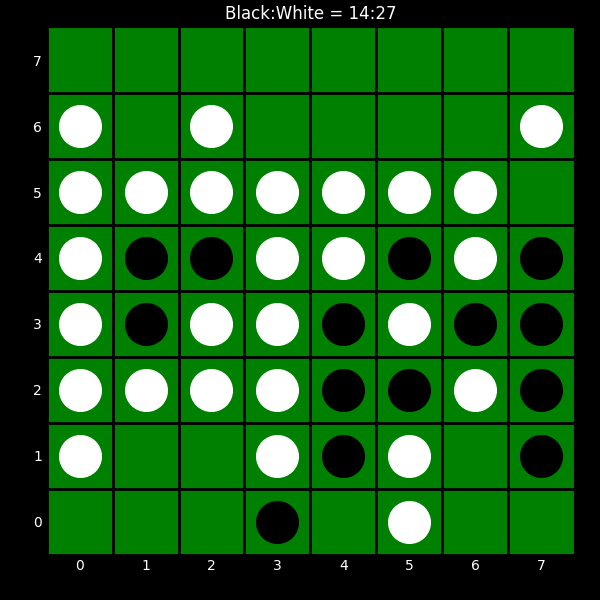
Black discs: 14
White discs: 27